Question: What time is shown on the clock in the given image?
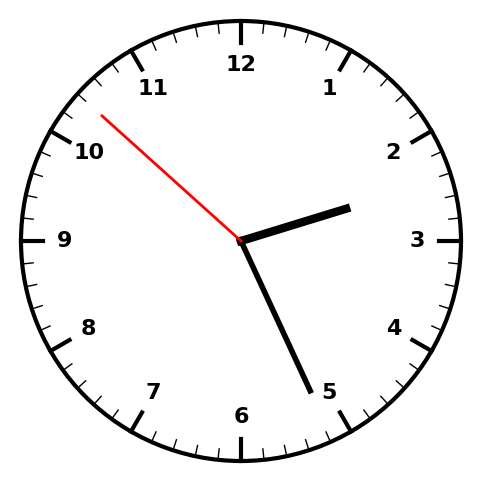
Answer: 02:25:52